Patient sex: M
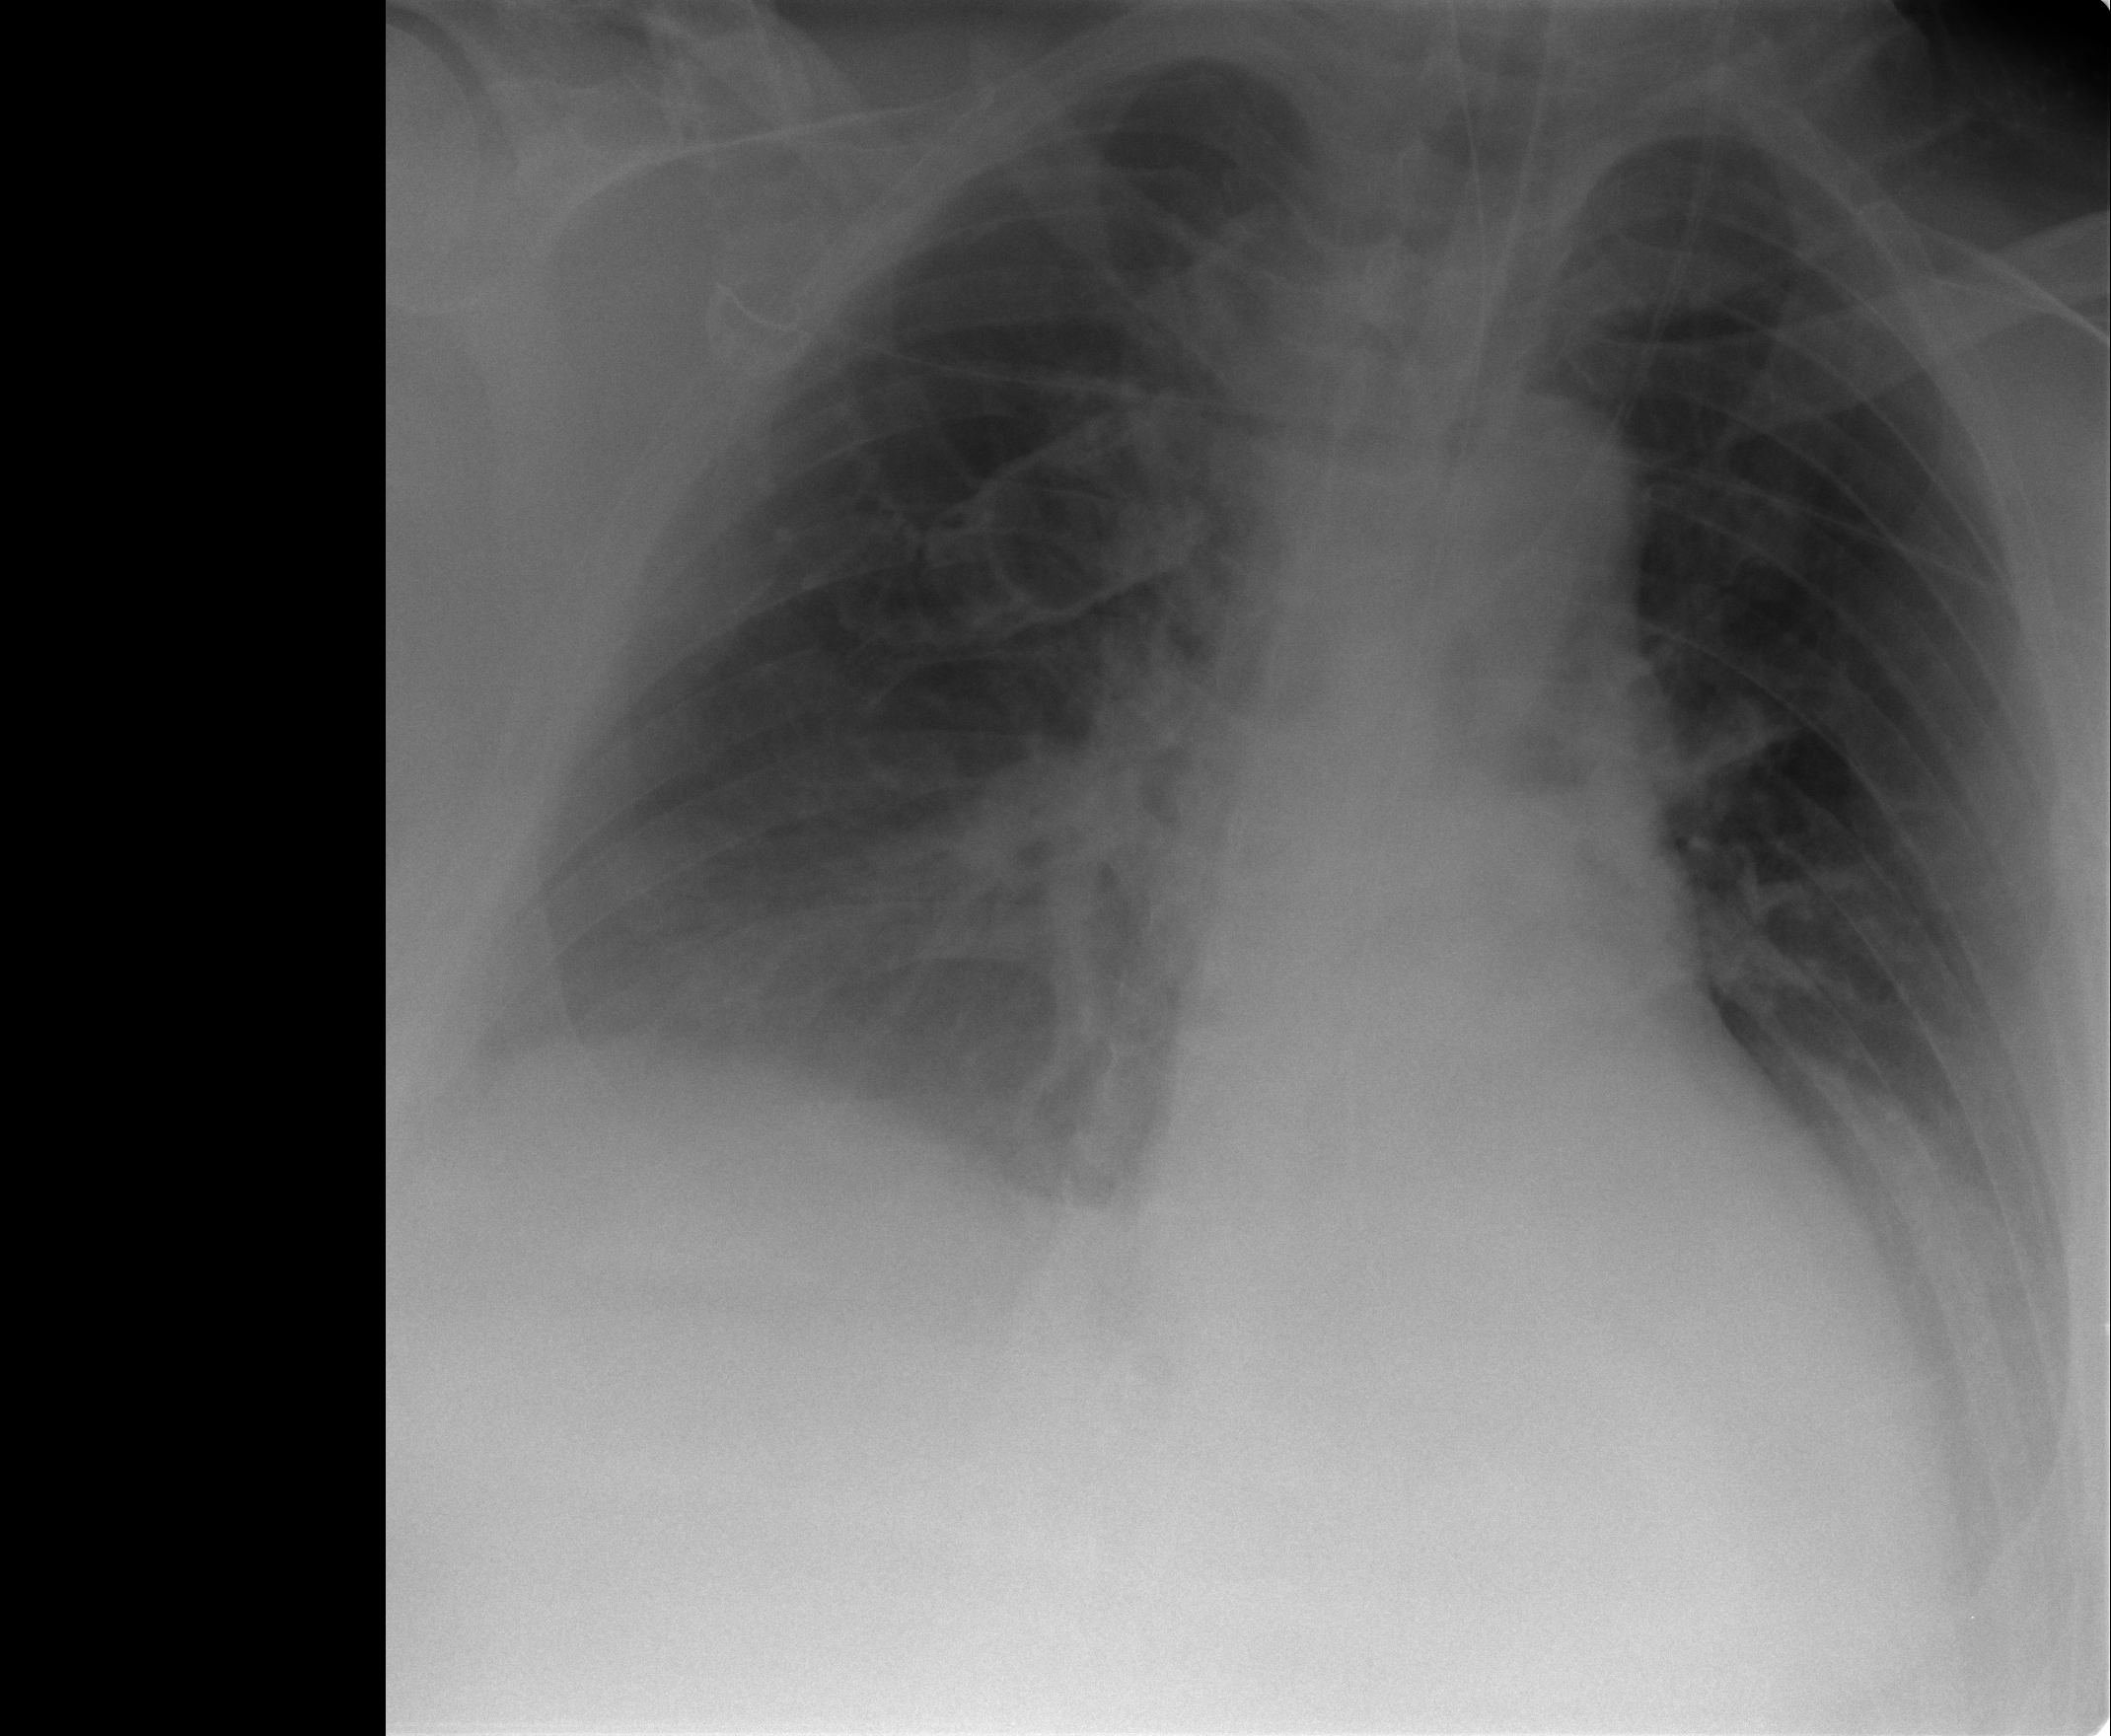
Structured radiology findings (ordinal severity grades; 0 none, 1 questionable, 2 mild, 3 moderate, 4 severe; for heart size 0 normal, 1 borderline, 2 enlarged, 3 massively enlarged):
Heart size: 0
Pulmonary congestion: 1
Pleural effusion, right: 2
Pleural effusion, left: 2
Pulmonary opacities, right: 1
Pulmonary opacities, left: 0
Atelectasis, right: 2
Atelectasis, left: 2